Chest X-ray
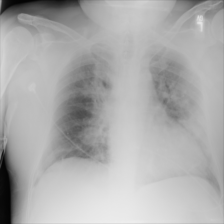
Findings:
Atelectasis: negative
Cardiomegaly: negative
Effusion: negative
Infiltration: negative
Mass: negative
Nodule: negative
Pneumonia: negative
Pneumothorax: negative
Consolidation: negative
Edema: negative
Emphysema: negative
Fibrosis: negative
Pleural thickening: negative
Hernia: negative